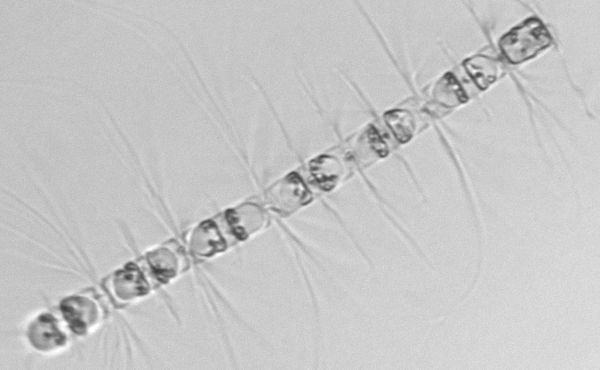
Label: Bacteriastrum